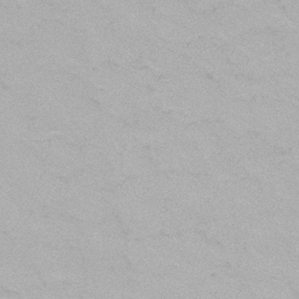
Label: frost